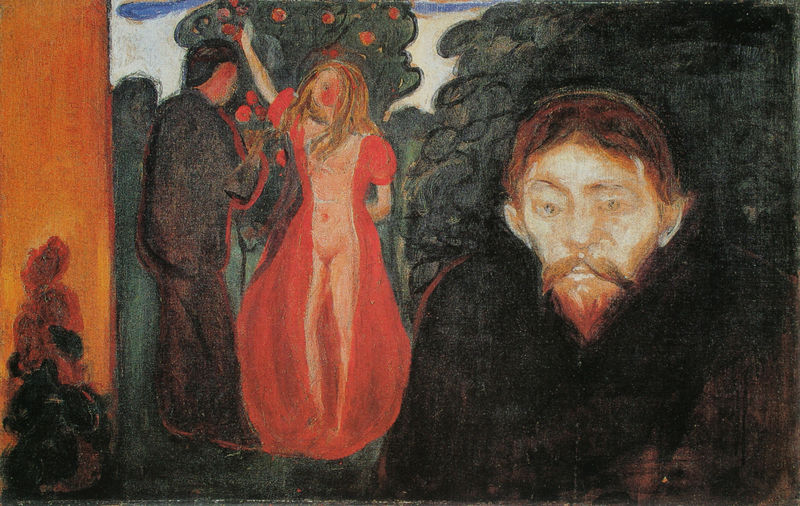
Titel: Eifersucht
Künstler: Edvard Munch
Standort: Bergen
Institution: Rasmus Meyers Samlinger
Schlagwörter: akt, baum, blau, dunkel, gott, himmel, körper, mann, nackt, schatten, umhang, wolken, gelb, grün, landschaft, blume, blumen, braun, frau, geste, hell, hintergrund, kleid, licht, männer, ohr, orange, pastell, schwarz, szene, vordergrund, weiss, blüte, haus, obst, park, rot, tuch, wiese, wolke, expressionismus, malerei, anzug, bart, blond, jung, wand, arm, bibel, gesicht, pelz, bildnis, portrait, erde, natur, busch, gebüsch, gewand, haare, mantel, stoff, pflanze, pflanzen, en face, frontal, ohren, rosa, frucht, früchte, garten, apfel, äpfel, papier, abstrakt, modern, ausdruck, querformat, essen, asketisch, starr, bauch, bauchnabel, scham, ziegenbart, gewächs, versteckt, rothaarig, adam, eva, paradies, flamme, eckig, religion, munch, erkenntnis, selbstbildnis, schlange, probieren, darstellung, eifersucht, fragment, edvard munch, verführung, selbstportrait, sündenfall, altes testament, dunkle, teufel, gesichtsausdruck, halb, eden, apfelbaum, granatapfel, bild im bild, sünde, biblisch, adam und eva, unheimlich, kosten, christentum, garten eden, testament, generation, paradis, asket, nolde, selbst, verstoßung, triptychon, nackheit, bedrückt, schöpfung, weiblicher akt, roter umhang, bedrückend, skuril, matel, erschaffung, ursprung, verboten, edvard, psycho, beziehung zum betrachter, dreieckige gesichtsform, dreiteiliger bildaufbau, ersten, erten, graatapfel, mitwisser